Question: I tried to use the dynamic attributes approach within my prototype mongoDB application.
Basically the approach just gives you something like this:
'''
{
SKU: "Y32944EW",
type: "shoes",
attr: [
{ "k": "manufacturer",
"v": "ShoesForAll",
},
{ "k": "color",
"v": "blue",
},
{ "k": "style",
"v": "comfort",
},
{ "k": "size",
"v": "7B"
}
]
}
'''
(Source: <URL>.
The problem is that for example Kendo Grid does not support such nested structures in their data source.
Does anyone know if Sencha ExtJS Grid Component can do this?
---
SKU should be a column and each v of the attr array should be a column.
---
I am trying to setup a sencha fiddle with the help of your answer.
<URL>
app.js (rev2)
'''
// create the new type
Ext.data.Types.DYNAMIC = {
convert: function(value, record) {
for (var i = 0, ln = value.length; i < ln; i++) {
var item = value[i];
record.set(item.k, item.v);
}
return '';
},
type: 'dynamic',
sortType: Ext.data.SortTypes.none
};
// define a model
Ext.define('TestModel', {
extend: 'Ext.data.Model',
fields: [{name: "_id",type: "string"},
{name: "attr",type: Ext.data.Types.DYNAMIC}],
idProperty: '_id'
});
// create a store with the model assigned
Ext.create('Ext.data.Store', {
storeId: 'MyStore',
model: 'TestModel',
autoLoad: true,
proxy: {
type: 'ajax',
url: '/data.json',
reader: {
idProperty: '_id',
type: 'json',
root: 'data'
}
}
});
Ext.create('Ext.grid.Panel', {
title: 'Grid',
store: Ext.data.StoreManager.lookup('MyStore'),
columns: []
});
Ext.widget('window',{height: 200,width: 400, items: [grid ] }).show();
store.on('metachange', function(store, meta) {
grid.reconfigure(store, meta.columns);
});
'''
data.json (rev2)
'''
{
"metaData": {
"idProperty": "_id",
"rootProperty": "data",
"fields": [
{ "name": "_id","type": "string" },
{ "name": "de", "type":"string" },
{ "name": "en", "type":"string" },
{ "name": "fr", "type":"string" },
{ "name": "attr", "type": "dynamic"}
],
"columns": [
{
"header": "de",
"dataIndex": "de"
},
{
"header": "en",
"dataIndex": "en"
}
,
{
"header": "fr",
"dataIndex": "fr"
}
]
},
"data":
[
{"_id": "MyTextId1",
"attr":[
{
"k": "de",
"v": "GermanText Sample"
},
{
"k": "en",
"v": "English Text Sample"
},
{
"k": "fr",
"v": "French Text Sample"
},
]
},
{"_id": "MyTextId2",
"attr":[
{
"k": "de",
"v": "GermanText Sample 1"
},
{
"k": "en",
"v": "English Text Sample 1"
},
{
"k": "fr",
"v": "French Text Sample1 1"
},
]
}
]
}
'''
'''
Uncaught Error: [Ext.createByAlias] Unrecognized alias: data.field.[object Object]
'''
---
Works with the snippet posted in the last edit of sra. Thank you!

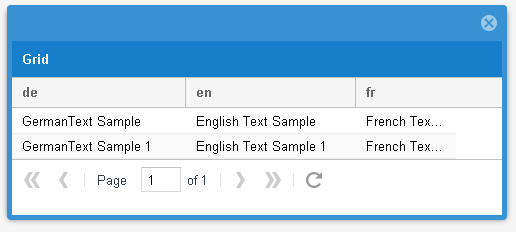
Answer: <URL>
The server can return metadata in its response, in addition to the record data, that describe attributes of the data set itself or are used to reconfigure the Reader. To pass metadata in the response you simply add a metaData attribute to the root of the response data. The metaData attribute can contain anything, but supports a specific set of properties that are handled by the Reader if they are present:
'''
root: the property name of the root response node containing the record data
totalProperty: property name for the total number of records in the data
successProperty: property name for the success status of the response
messageProperty: property name for an optional response message
fields: Config used to reconfigure the Model's fields before converting the response data into records
'''
An initial Reader configuration containing all of these properties might look like this ("fields" would be included in the Model definition, not shown):
'''
reader: {
type : 'json',
root : 'root',
totalProperty : 'total',
successProperty: 'success',
messageProperty: 'message'
}
'''
If you were to pass a response object containing attributes different from those initially defined above, you could use the metaData attribute to reconifgure the Reader on the fly. For example:
'''
{
"count": 1,
"ok": true,
"msg": "Users found",
"users": [{
"userId": 123,
"name": "Ed Spencer",
"email": "ed@sencha.com"
}],
"metaData": {
"root": "users",
"totalProperty": 'count',
"successProperty": 'ok',
"messageProperty": 'msg'
}
}
'''
You can also place any other arbitrary data you need into the metaData attribute which will be ignored by the Reader, but will be accessible via the Reader's metaData property (which is also passed to listeners via the Proxy's metachange event (also relayed by the store). Application code can then process the passed metadata in any way it chooses.
A simple example for how this can be used would be customizing the fields for a Model that is bound to a grid. By passing the fields property the Model will be automatically updated by the Reader internally, but that change will not be reflected automatically in the grid unless you also update the column configuration. You could do this manually, or you could simply pass a standard grid column config object as part of the metaData attribute and then pass that along to the grid. Here's a very simple example for how that could be accomplished:
'''
// response format:
{
...
"metaData": {
"fields": [
{ "name": "userId", "type": "int" },
{ "name": "name", "type": "string" },
{ "name": "birthday", "type": "date", "dateFormat": "Y-j-m" }
],
"columns": [
{ "text": "User ID", "dataIndex": "userId", "width": 40 },
{ "text": "User Name", "dataIndex": "name", "flex": 1 },
{ "text": "Birthday", "dataIndex": "birthday", "flex": 1, "format": 'Y-j-m', "xtype": "datecolumn" }
]
}
}
'''
The Reader will automatically read the meta fields config and rebuild the Model based on the new fields, but to handle the new column configuration you would need to handle the metadata within the application code. This is done simply enough by handling the metachange event on either the store or the proxy, e.g.:
'''
var store = Ext.create('Ext.data.Store', {
...
listeners: {
'metachange': function(store, meta) {
myGrid.reconfigure(store, meta.columns);
}
}
});
'''
---
first we need a converter function to read the custom data
'''
convert: function(value,record) {
for(var i=0,ln=value.length;i<ln;i++) {
var item = value[i];
record.set(item.k,item.v);
}
return ''; let's save memory an drop it
}
'''
and we can publish the basic fields (and columns (not displayed)) - but we don't need becaouse the metachange can handle it all
'''
{ name: "SKU", type:"string") }, // don't forget to mark this as the idProperty in the reader and in the model
{ name: "type", type:"string") },
{ name: "attr", type:"auto", convert: convert() }
'''
all fields & columns below are published by the server with metachange
'''
"metaData": {
"fields": [
{ name: "SKU", type:"string") },
{ name: "type", type:"string") },
{ name: "attr", type:"auto", convert: convert() },
// and the dynamic datafields
{ name: "manufacturer", type:"string" },
{ name: "style", type:"string" },
// ... and so on
],
"columns": [
{ "text": "ID", "dataIndex": "SKU", "width": 40 },
{ "text": "ID", "dataIndex": "SKU", "width": 40 },
// and the dynamic datacolumns
{ "text": "Manufacturer", "dataIndex": "manufacturer" },
{ "text": "Style", "dataIndex": "stlye" },
// ... and so on
]
}
'''
---
I recommend to either create your own reader which transform the data to a normalized JSON before processing it further or your own <URL> type. Because I think it is a bit faster I recommend to create your own data-type. The downside in your case is, that the field with this property need to be always AFTER the dynamic field, otherwise the reader will override the dynamic fields.
Here is a snipped that I tested with 4.2.3
'''
// create the new type
Ext.data.Types.DYNAMIC = {
convert: function(value, record) {
for (var i = 0, ln = value.length; i < ln; i++) {
var item = value[i];
record.data[item.k] = item.v;
}
return '';
},
type: 'dynamic',
sortType: Ext.data.SortTypes.none
};
// define a model
Ext.define('TestModel', {
extend: 'Ext.data.Model',
fields: [{name: "_id",type: "string"},
{name: "attr",type: "dynamic"}],
idProperty: '_id'
});
// create a store with the model assigned
Ext.create('Ext.data.Store', {
storeId: 'MyStore',
model: 'TestModel',
autoLoad: true,
proxy: {
type: 'ajax',
url: '/data.json',
reader: {
idProperty: '_id',
type: 'json',
root: 'data'
}
}
});
Ext.create('Ext.grid.Panel', {
title: 'Grid',
store: Ext.data.StoreManager.lookup('MyStore'),
columns: []
});
Ext.widget('window',{height: 200,width: 400, items: [grid ] }).show();
store.on('metachange', function(store, meta) {
grid.reconfigure(store, meta.columns);
});
'''
And the data
'''
{
"metaData": {
"idProperty": "_id",
"rootProperty": "data",
"fields": [
{ "name": "_id","type": "string" },
{ "name": "de", "type":"string" },
{ "name": "en", "type":"string" },
{ "name": "fr", "type":"string" },
{ "name": "attr", "type": "dynamic" }
],
"columns": [
{
"header": "de",
"dataIndex": "de"
},
{
"header": "en",
"dataIndex": "en"
}
,
{
"header": "fr",
"dataIndex": "fr"
}
]
},
"data":
[
{"_id": "MyTextId1",
"attr":[
{
"k": "de",
"v": "GermanText Sample"
},
{
"k": "en",
"v": "English Text Sample"
},
{
"k": "fr",
"v": "French Text Sample"
},
]
},
{"_id": "MyTextId2",
"attr":[
{
"k": "de",
"v": "GermanText Sample 1"
},
{
"k": "en",
"v": "English Text Sample 1"
},
{
"k": "fr",
"v": "French Text Sample1 1"
},
]
}
]
}
'''
---
Edit:
This snipped is tested in 5.1 and it worked
'''
Ext.data.Types.DYNAMIC = {
convert: function(value, record) {
for (var i = 0, ln = value.length; i < ln; i++) {
var item = value[i];
record.data[item.k] = item.v;
}
return '';
},
type: 'dynamic',
sortType: Ext.data.SortTypes.none
};
Ext.define('Ext.data.field.Dynamic', {
extend: 'Ext.data.field.Field',
alias: 'data.field.dynamic',
sortType: 'none',
isDynamicField: true,
convert: function(value, record) {
for (var i = 0, ln = value.length; i < ln; i++) {
var item = value[i];
record.data[item.k] = item.v;
}
return '';
},
getType: function() {
return 'dynamic';
}
});
Ext.define('TestModel', {
extend: 'Ext.data.Model',
fields: [{name: "_id",type: "string"},{name: "attr",type: "dynamic"}],
idProperty: '_id'
});
var store = Ext.create('Ext.data.Store', {
storeId: 'MyStore',
model: 'TestModel',
autoLoad: true,
proxy: {
type: 'ajax',
url: '/qat/Content/TST/data.js',
reader: {
idProperty: '_id',
type: 'json',
rootProperty: 'data'
}
}
});
var grid = Ext.create('Ext.grid.Panel', {
title: 'Grid',
store: Ext.data.StoreManager.lookup('MyStore'),
dockedItems: [{xtype: 'pagingtoolbar',store: Ext.data.StoreManager.lookup('MyStore'), dock: 'bottom',displayInfo: false}],
columns: []
});
Ext.widget('window',{height: 200,width: 400, items: [grid ] }).show();
store.on('metachange', function(store, meta) {
// Apply the column definitions to the Grid
grid.reconfigure(store, meta.columns);
});
'''